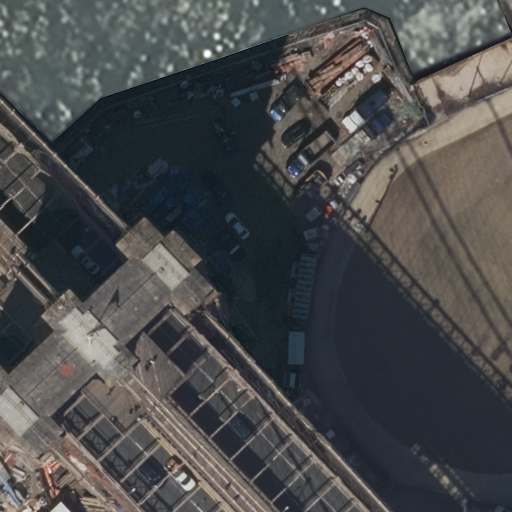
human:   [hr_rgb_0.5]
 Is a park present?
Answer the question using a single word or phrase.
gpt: yes

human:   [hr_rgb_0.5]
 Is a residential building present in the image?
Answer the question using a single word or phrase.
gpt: yes

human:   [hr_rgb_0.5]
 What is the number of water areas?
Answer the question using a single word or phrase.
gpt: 1

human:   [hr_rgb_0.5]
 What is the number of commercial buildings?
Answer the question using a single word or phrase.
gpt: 0

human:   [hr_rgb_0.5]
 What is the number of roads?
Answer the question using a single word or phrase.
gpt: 8

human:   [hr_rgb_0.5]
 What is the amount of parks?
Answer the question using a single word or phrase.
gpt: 1

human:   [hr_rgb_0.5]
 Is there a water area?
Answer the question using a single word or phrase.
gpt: yes

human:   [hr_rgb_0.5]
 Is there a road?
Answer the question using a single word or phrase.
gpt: yes

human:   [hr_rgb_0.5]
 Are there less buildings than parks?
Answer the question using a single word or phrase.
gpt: no

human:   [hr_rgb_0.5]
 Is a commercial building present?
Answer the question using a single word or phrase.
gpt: no

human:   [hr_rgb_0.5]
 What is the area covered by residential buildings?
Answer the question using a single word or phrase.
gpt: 777m2

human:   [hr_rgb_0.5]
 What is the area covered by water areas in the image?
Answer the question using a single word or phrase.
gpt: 1376m2

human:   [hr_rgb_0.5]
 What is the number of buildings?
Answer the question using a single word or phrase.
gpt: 2

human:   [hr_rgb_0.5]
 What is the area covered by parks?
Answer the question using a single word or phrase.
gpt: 1053m2

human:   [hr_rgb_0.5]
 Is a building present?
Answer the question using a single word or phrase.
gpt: yes

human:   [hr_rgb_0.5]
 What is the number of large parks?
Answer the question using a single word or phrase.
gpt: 1

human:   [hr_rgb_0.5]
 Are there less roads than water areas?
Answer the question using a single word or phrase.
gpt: no

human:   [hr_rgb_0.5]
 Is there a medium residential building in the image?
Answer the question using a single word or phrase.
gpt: no

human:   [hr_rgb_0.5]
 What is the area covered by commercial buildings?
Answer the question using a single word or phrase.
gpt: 0m2

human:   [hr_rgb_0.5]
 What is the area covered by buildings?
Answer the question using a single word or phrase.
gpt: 777m2

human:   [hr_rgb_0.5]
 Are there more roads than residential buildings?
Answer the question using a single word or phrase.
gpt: yes

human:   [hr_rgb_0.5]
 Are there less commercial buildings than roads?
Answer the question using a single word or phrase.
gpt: yes

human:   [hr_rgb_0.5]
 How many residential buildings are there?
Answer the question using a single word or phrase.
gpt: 2

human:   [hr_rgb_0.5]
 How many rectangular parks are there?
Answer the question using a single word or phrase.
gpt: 1

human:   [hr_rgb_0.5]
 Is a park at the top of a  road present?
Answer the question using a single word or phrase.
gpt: yes

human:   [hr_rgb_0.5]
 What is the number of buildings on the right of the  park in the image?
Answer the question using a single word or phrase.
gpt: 0

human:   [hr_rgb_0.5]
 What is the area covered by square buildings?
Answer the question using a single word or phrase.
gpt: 0m2

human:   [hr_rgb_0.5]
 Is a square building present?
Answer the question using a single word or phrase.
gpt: no

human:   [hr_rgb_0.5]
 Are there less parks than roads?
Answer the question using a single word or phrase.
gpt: yes

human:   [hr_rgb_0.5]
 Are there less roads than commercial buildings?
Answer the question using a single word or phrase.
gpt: no

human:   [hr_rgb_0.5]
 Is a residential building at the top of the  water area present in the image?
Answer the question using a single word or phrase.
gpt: no

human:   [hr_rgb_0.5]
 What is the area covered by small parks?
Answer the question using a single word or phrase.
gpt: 0m2

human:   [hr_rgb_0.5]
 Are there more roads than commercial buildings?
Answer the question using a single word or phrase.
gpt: yes

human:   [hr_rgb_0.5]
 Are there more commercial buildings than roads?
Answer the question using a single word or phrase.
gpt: no

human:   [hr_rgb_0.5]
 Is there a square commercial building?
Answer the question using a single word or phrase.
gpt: no

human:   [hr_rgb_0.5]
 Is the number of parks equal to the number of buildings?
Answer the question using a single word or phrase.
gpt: no

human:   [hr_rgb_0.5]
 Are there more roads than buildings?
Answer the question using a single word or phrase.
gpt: yes

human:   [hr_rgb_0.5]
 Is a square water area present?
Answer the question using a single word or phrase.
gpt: no

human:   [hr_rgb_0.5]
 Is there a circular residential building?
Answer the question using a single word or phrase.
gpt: no

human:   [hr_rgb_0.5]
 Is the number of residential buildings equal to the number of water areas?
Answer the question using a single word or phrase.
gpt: no

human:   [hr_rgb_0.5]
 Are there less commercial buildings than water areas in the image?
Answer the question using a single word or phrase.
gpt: yes

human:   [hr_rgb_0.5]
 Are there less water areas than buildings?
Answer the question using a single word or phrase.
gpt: yes

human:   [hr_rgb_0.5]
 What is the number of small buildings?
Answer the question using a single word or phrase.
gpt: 1

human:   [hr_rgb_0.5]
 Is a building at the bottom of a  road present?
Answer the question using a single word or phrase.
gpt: yes

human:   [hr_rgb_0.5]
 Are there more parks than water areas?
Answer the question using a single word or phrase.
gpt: no

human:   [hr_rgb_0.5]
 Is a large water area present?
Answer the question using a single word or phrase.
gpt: yes

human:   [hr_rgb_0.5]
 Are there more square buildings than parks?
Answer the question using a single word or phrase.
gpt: no

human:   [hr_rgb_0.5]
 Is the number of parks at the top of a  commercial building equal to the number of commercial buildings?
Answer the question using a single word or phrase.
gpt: yes

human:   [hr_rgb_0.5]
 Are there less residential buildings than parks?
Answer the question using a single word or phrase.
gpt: no

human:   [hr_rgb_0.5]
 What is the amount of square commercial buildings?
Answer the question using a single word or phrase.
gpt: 0

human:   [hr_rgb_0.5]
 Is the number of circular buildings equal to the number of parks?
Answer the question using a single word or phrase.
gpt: no

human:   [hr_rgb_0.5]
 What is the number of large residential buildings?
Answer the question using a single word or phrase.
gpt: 1

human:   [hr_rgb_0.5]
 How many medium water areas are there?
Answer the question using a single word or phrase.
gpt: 0

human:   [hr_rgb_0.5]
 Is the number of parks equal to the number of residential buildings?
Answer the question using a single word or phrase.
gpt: no

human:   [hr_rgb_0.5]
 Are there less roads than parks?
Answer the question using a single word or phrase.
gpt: no

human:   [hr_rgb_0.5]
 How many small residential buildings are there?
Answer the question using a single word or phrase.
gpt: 1

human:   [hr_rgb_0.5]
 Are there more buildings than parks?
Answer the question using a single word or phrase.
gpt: yes

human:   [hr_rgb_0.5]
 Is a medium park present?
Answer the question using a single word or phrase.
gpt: no

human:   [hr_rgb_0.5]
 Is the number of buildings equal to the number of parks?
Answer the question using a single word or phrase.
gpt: no

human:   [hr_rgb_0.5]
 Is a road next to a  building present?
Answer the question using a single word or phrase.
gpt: yes

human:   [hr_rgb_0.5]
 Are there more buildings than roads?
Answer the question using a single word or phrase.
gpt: no

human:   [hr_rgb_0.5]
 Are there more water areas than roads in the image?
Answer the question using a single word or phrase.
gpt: no

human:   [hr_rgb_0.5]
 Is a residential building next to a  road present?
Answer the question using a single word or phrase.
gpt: yes

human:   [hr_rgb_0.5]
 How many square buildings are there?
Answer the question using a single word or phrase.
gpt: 0